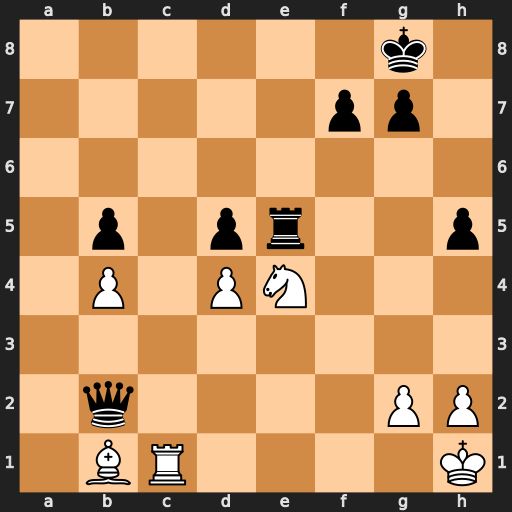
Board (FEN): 6k1/5pp1/8/1p1pr2p/1P1PN3/8/1q4PP/1BR4K
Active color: w
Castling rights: -
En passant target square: -
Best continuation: Rc8+ Re8 Rxe8+ Kh7 Ng5+ Kh6 Nxf7#